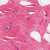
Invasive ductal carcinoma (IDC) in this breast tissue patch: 0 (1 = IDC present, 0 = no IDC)